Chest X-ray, AP view. Patient: 45 years old, sex F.
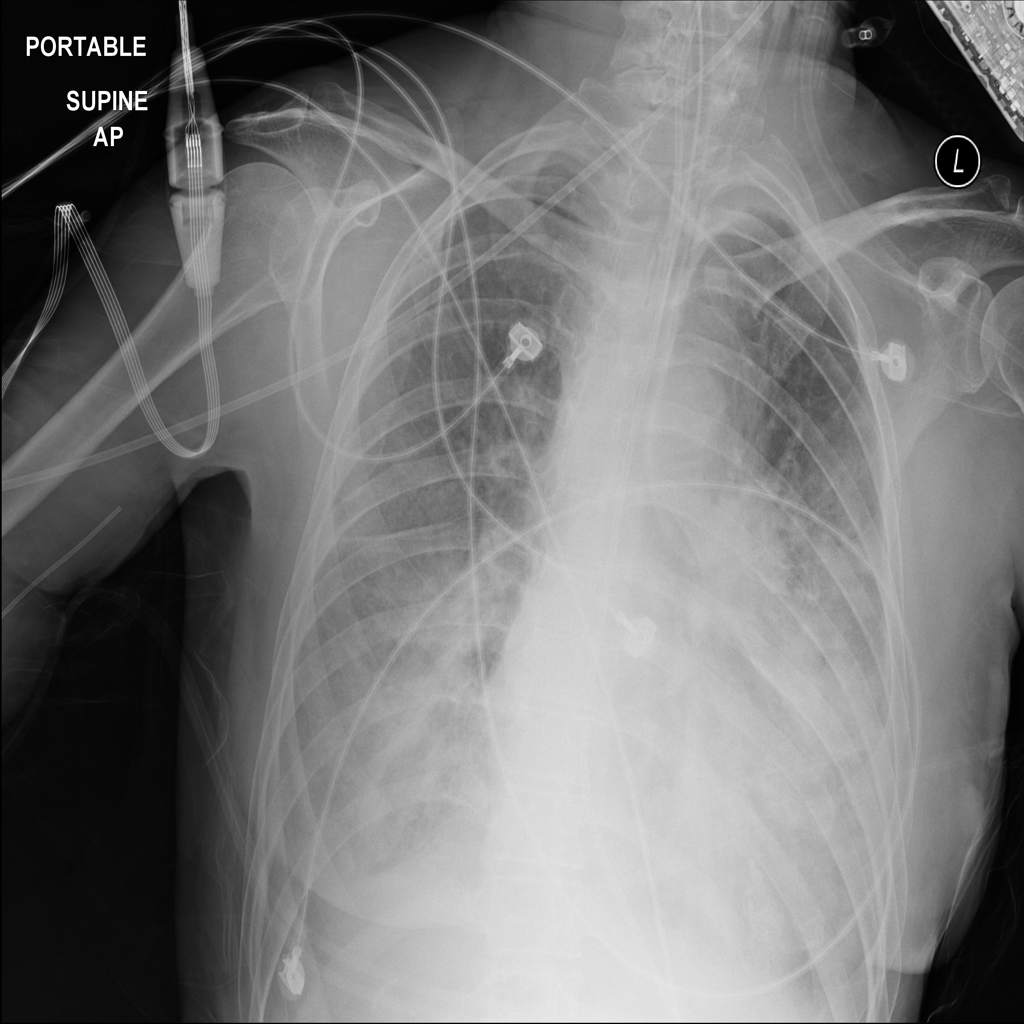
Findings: Effusion